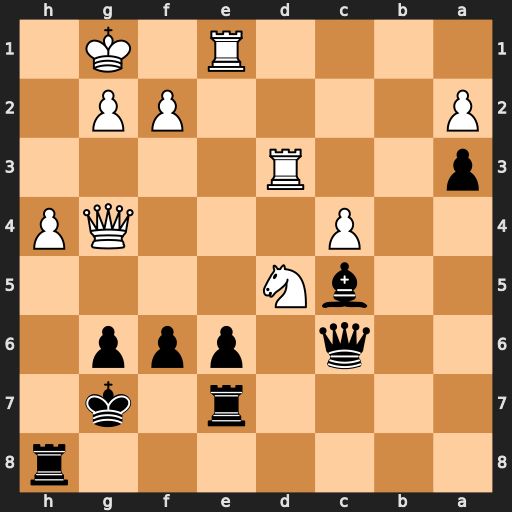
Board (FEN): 7r/4r1k1/2q1ppp1/2bN4/2P3QP/p2R4/P4PP1/4R1K1
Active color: b
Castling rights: -
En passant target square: -
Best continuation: exd5 Rxe7+ Bxe7